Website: apple
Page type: customer-info-address
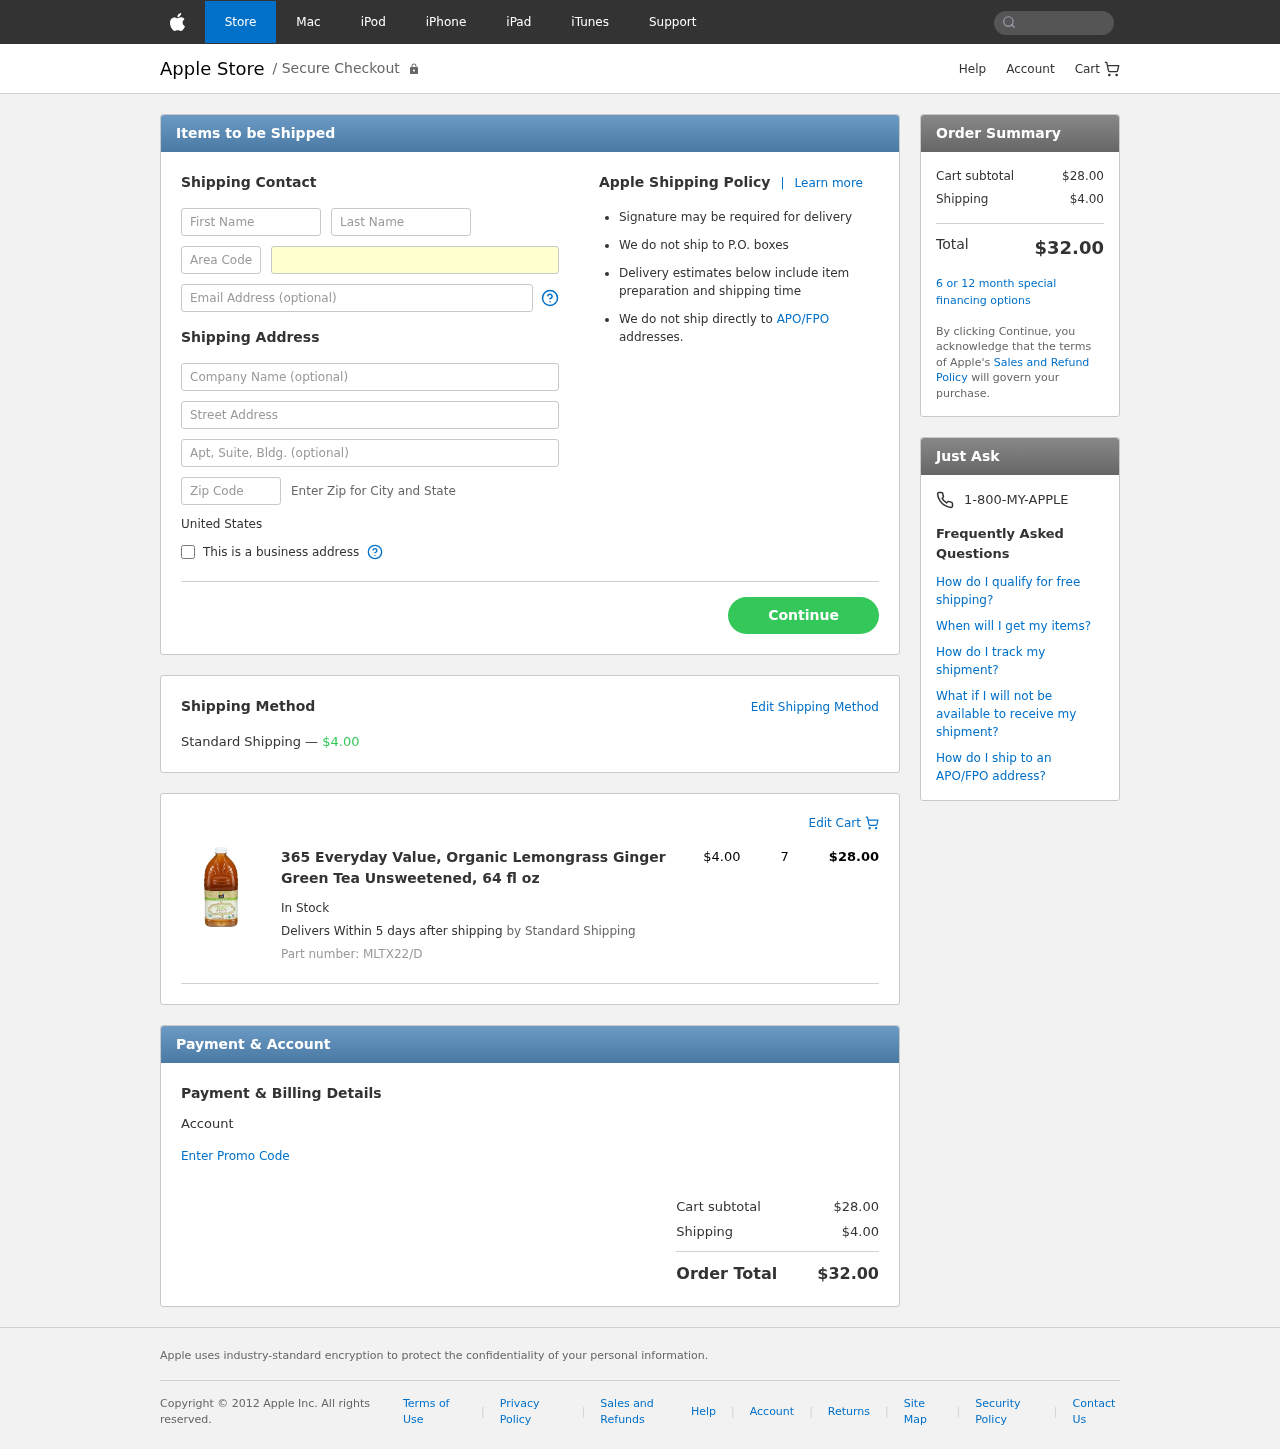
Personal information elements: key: PII_COUNTRY
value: United States
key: PII_FIRSTNAME
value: Robert
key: PII_LASTNAME
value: Williams
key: PII_PHONE_AREA
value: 641
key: PII_PHONE_LINE
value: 0222
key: PII_EMAIL
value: robertwilliams@gmail.com
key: PII_COMPANY
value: Day-Horn
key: PII_STREET
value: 707 Gutierrez Square Apt. 236
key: PII_STREET2
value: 65083 Stephanie Place
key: PII_POSTCODE
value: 06506
Product elements: key: PRODUCT1_NAME
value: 365 Everyday Value, Organic Lemongrass Ginger Green Tea Unsweetened, 64 fl oz
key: PRODUCT1_PRICE
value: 4
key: PRODUCT1_QUANTITY
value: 7
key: PRODUCT1_SKU
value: MLTX22/D
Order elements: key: ORDER_SHIPPING_COST
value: $4.00
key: ORDER_ITEM_TOTAL
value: $28.00
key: ORDER_SUBTOTAL
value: $28.00
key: ORDER_TOTAL
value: $32.00